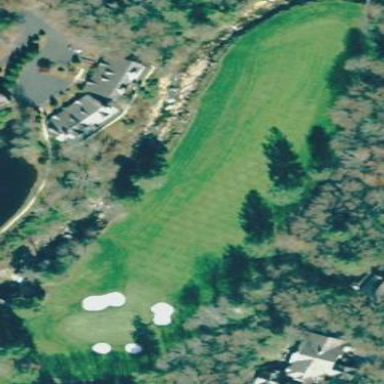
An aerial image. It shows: Golf rough area.